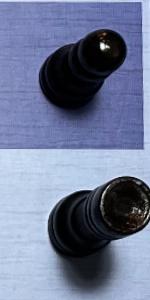
Label: Rook_Black